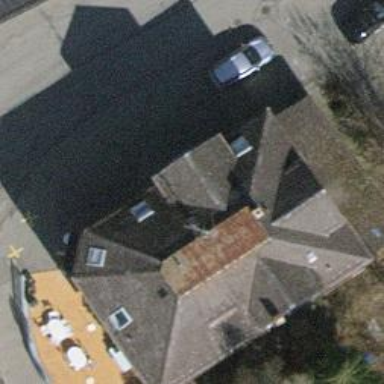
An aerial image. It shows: Restaurant.